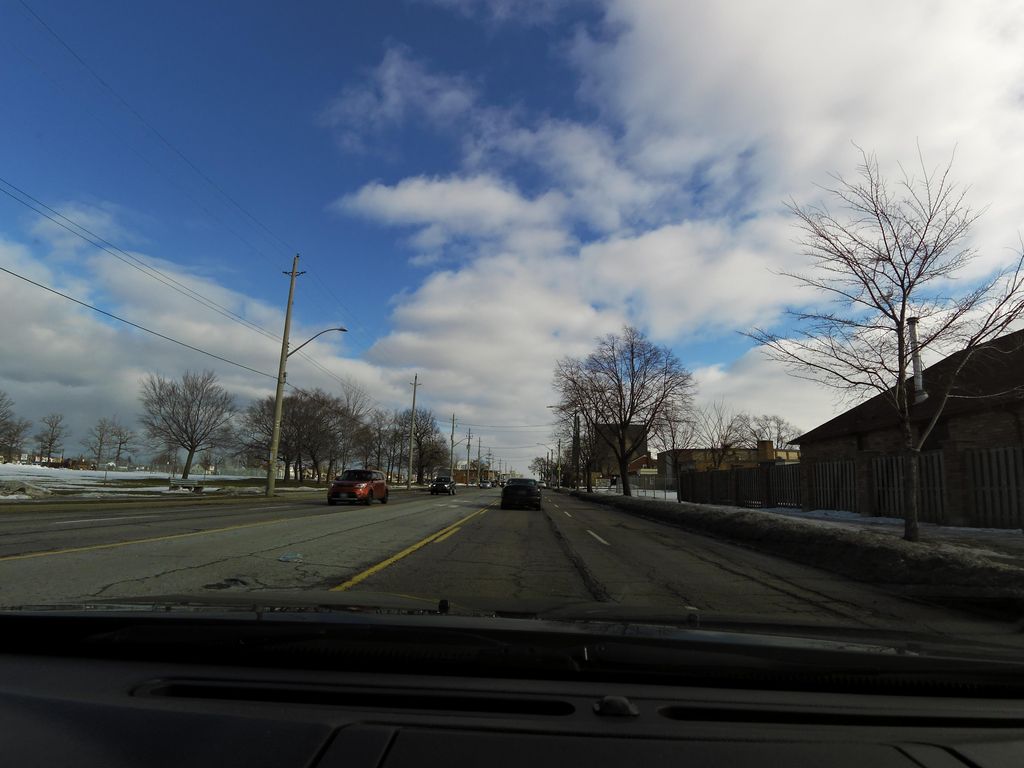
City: hamilton